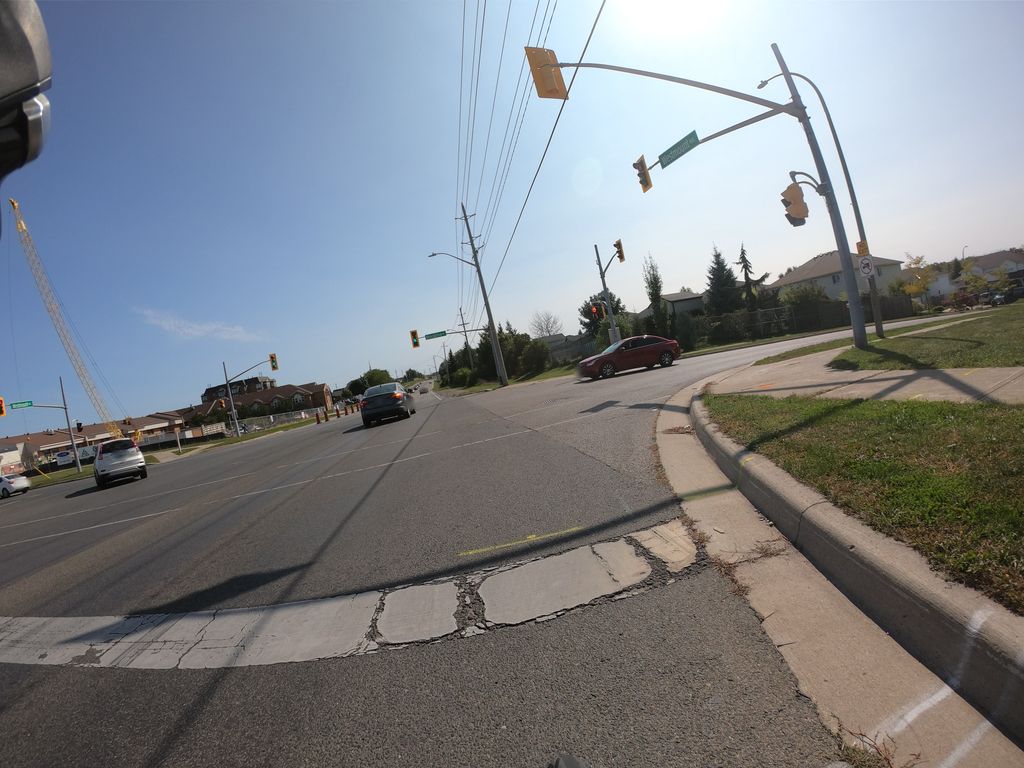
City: kitchener-waterloo